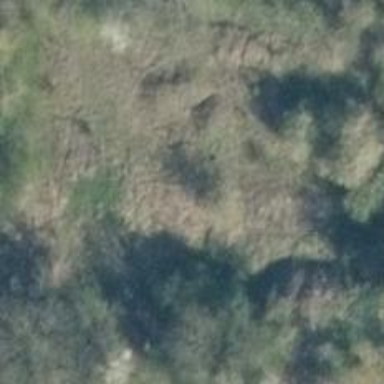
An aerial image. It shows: Area covered in scrub vegetation.